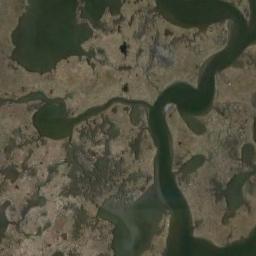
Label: wetland